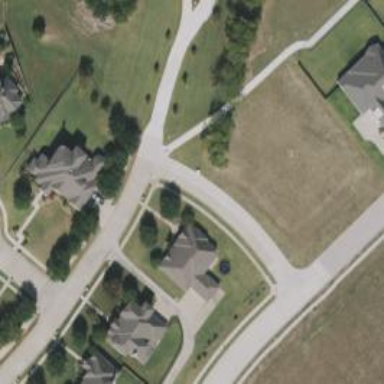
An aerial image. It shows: Residential road.